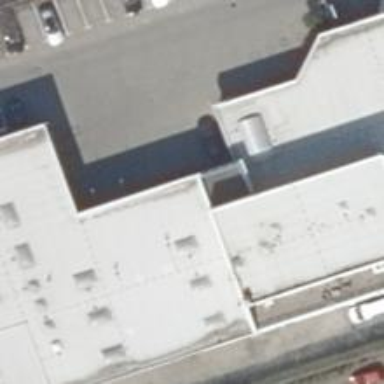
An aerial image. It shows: Retail building with flat grey roof. It hosts car shop.